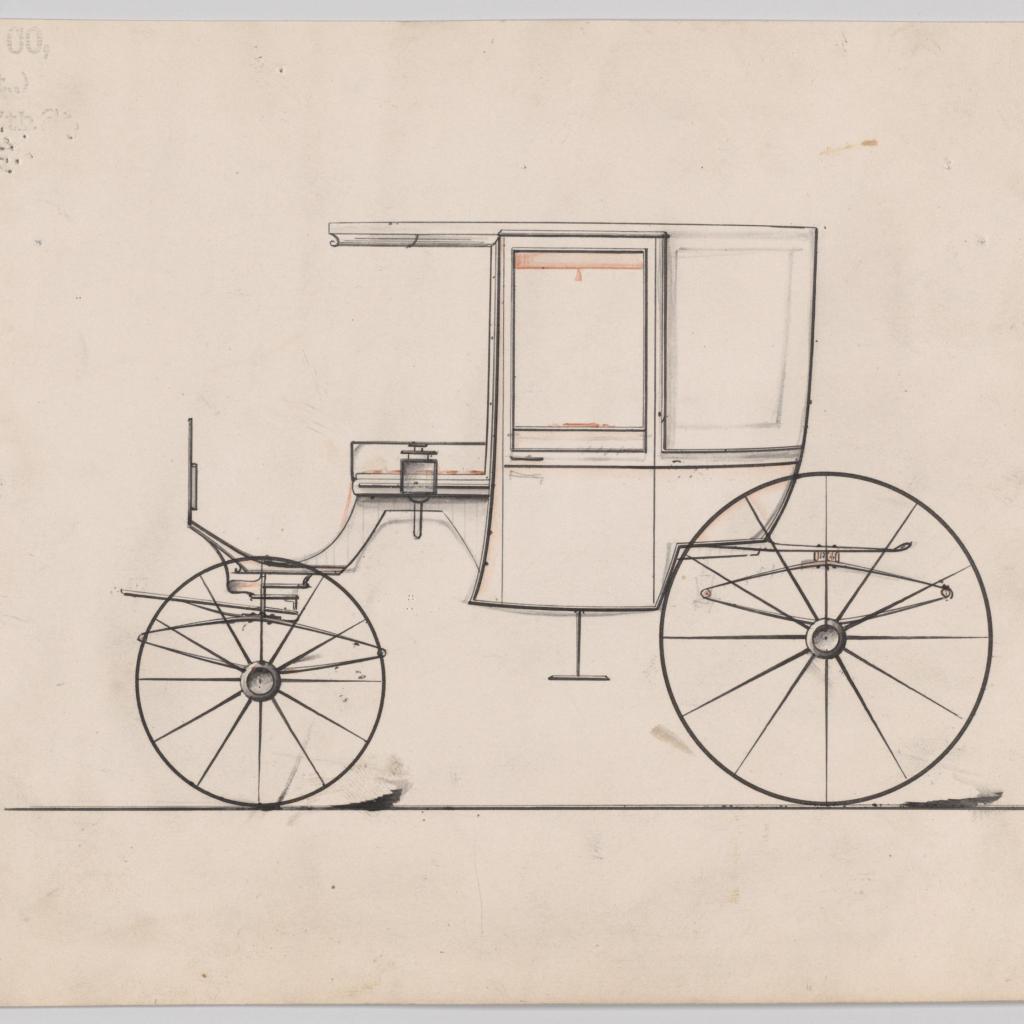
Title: Design for 4 seat Rockaway, no. 3165a
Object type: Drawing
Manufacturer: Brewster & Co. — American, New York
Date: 1875
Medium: Pen and black ink, watercolor and gouache
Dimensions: sheet: 6 x 9 in. (15.2 x 22.9 cm)
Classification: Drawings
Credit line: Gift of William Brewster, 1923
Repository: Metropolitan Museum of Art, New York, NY